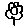
Label: flower